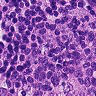
Metastatic tissue present: yes